高一 · 立体几何学
在正方体 $A B C D-A_{1} B_{1} C_{1} D_{1}$ 中, $E, F, G$ 分别是 $A_{1} B_{1}, B_{1} C_{1}, B B_{1}$ 的中点, 给出下列四个推断: (1) $F G / /$ 平面 $A A_{1} D_{1} D$; (2) $E F / /$ 平面 $B C_{1} D_{1}$; (3) $F G / /$ 平面 $B C_{1} D_{1}$; (4)平面 $E F G / /$ 平面 $B C_{1} D_{1}$.

其中推断正确的序号是( )
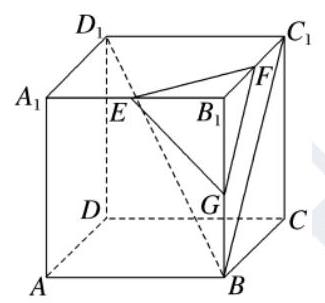
A. (1)(3)
B. (1)(4)
C. (2)(3)
D. (2)(4)
答案: A
解析: $\because$ 在正方体 $A B C D-A_{1} B_{1} C_{1} D_{1}$ 中, $E, F, G$ 分别是 $A_{1} B_{1}, B_{1} C_{1}, B B_{1}$ 的中点, $\therefore F G / / B C_{1}$.

$\because B C_{1} / / A D_{1}, \therefore F G / / A D_{1}$,

$\because F G$ 平面 $A A_{1} D_{1} D, A D_{1} \subset$ 平面 $A A_{1} D_{1} D$,

$\therefore F G / /$ 平面 $A A_{1} D_{1} D$, 故(1)正确;

$\because E F / / A_{1} C_{1}, A_{1} C_{1}$ 与平面 $B C_{1} D_{1}$ 相交,

$\therefore E F$ 与平面 $B C_{1} D_{1}$ 相交, 故(2)错误;
$\because F G / / B C_{1}, F G 千$ 平面 $B C_{1} D_{1}, B C_{1} \subset$ 平面 $B C_{1} D_{1}$,

$F G / /$ 平面 $B C_{1} D_{1}$, 故(3)正确;

$\because E F$ 与平面 $B C_{1} D_{1}$ 相交, $\therefore$ 平面 $E F G$ 与平面 $B C_{1} D_{1}$ 相交, 故(4)错误。故选 $\mathrm{A}$.